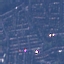
Land use / land cover class: Residential